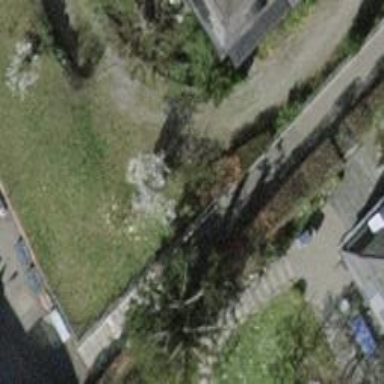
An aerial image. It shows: Stone steps along the road.